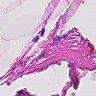
Metastatic tissue present: no